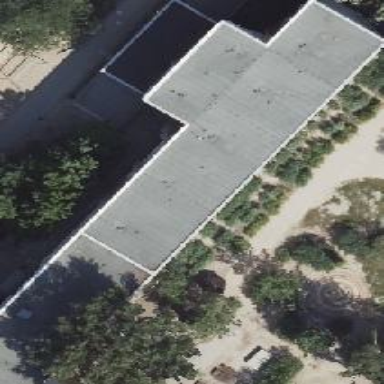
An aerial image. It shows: School building with flat roof.